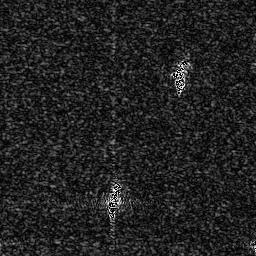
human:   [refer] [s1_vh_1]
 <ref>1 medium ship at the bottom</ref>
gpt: <box>[[41, 71, 47, 84, 0]]</box>